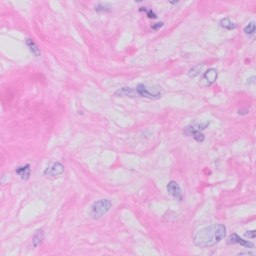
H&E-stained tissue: Breast